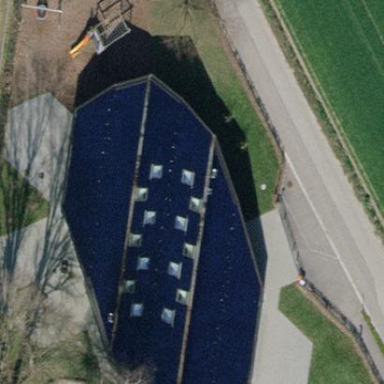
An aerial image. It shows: Gabled roof kindergarten building.